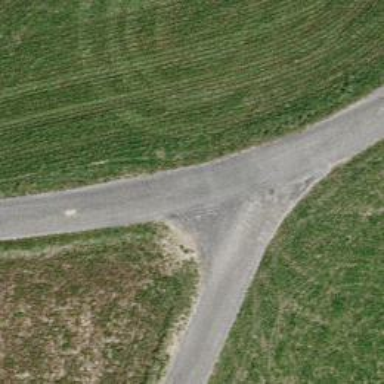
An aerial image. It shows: Paved track with grade1 quality.